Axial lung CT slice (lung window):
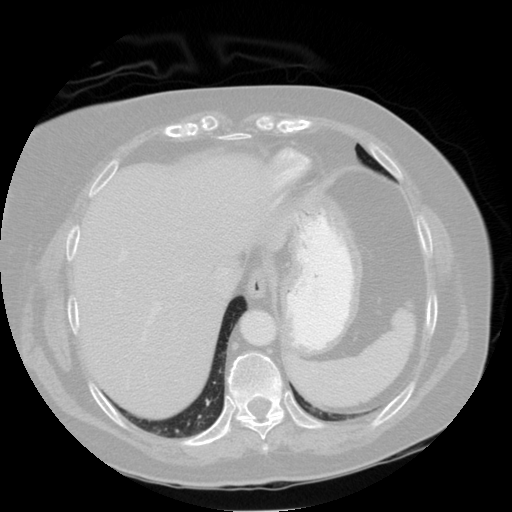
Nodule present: no